Question: I have a semi-working usage of a stencil buffer in WebGL. This works fine in Firefox, but fails in Chrome (and Internet Explorer as well.) The rest of the application continues to function without error, except that the stencil is ignored.

Here Firefox is correctly creating the stencil, so the green rectangle is rendered with hole in it. Here is a jsFiddle demo: <URL>
I turn on stenciling mode and turn off the color mask:
'''
gl.colorMask(gl.FALSE, gl.FALSE, gl.FALSE, gl.FALSE);
gl.stencilFunc(gl.ALWAYS, 1, 0xFF);
gl.stencilOp(gl.REPLACE, gl.REPLACE, gl.REPLACE);
'''
Then I render the square in the middle of the screen
Then I change the stenciling mode and turn on color:
'''
gl.colorMask(true, true, true, true);
gl.stencilFunc(gl.EQUAL, 0, 0xFF);
gl.stencilOp(gl.ZERO, gl.ZERO, gl.ZERO)
'''
And lastly I render the green background.
If it matters, this is the code I use to render the background and the square stencil (I just use different vertices):
'''
var background = gl.createBuffer();
gl.bindBuffer(gl.ARRAY_BUFFER, background);
gl.vertexAttribPointer(position_location, 2, gl.FLOAT, false, 0, 0);
gl.bufferData(gl.ARRAY_BUFFER, new Float32Array([
0, 0,
800, 600,
0, 600,
0, 0,
800, 0,
800, 600
]), gl.STATIC_DRAW);
'''
I have run into this problem with other code and have yet to fix it. I have seen other examples of the stencil buffer being used in Chrome.
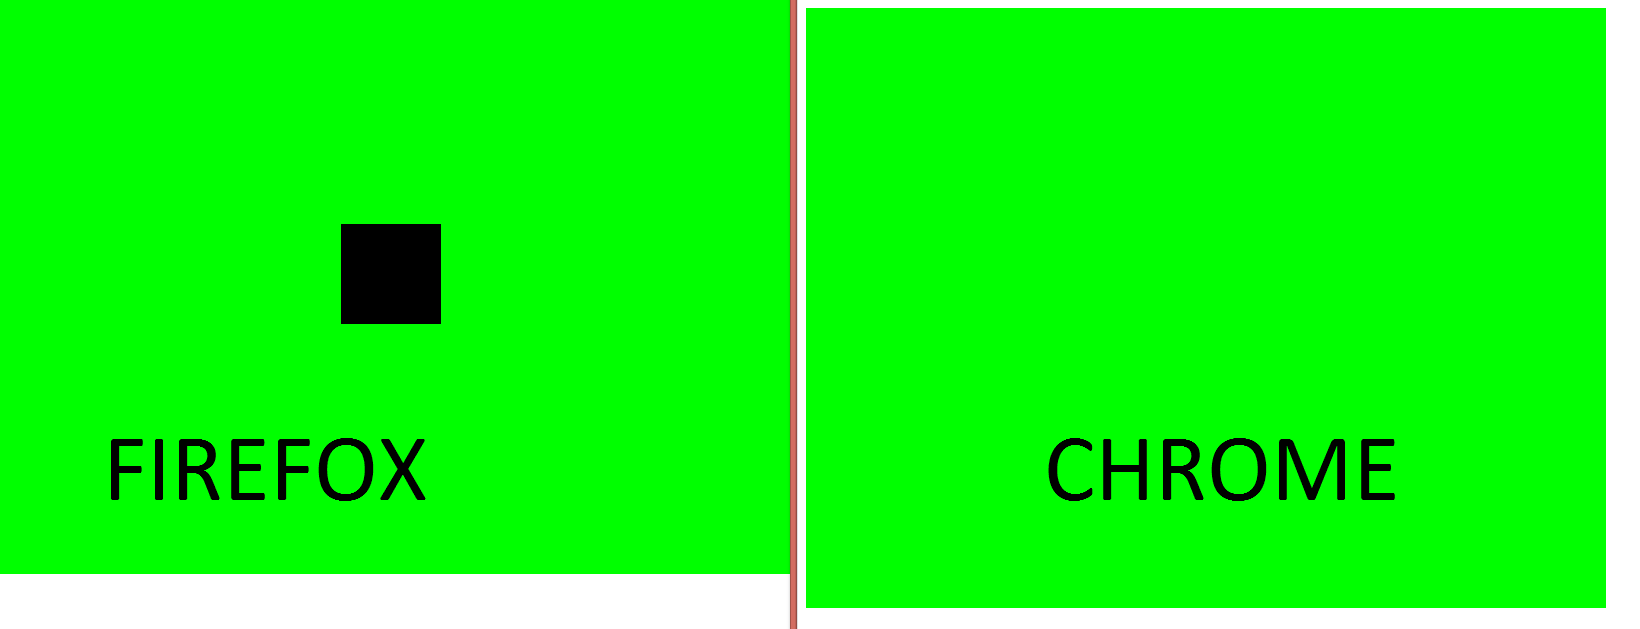
Answer: This sounds like a bug in Firefox. <URL> and see if it passes.
You're supposed to need to request a stencil buffer when you create the WebGL context by passing in 'stencil:true' as in
'''
var gl = canvas.getContext("webgl", {stencil:true});
'''
Requesting a stencil buffer does not guarantee you got one. To check you can use
'''
var contextAttributes = gl.getContextAttributes();
var haveStencilBuffer = contextAttributes.stencil;
'''